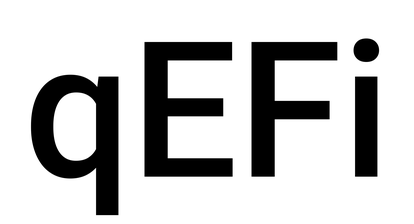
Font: Roboto_Medium